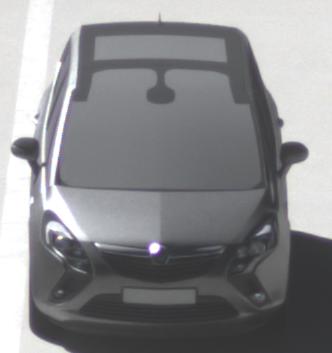
Make: Opel
Model: Zafira Tourer 1.8
Detailed model: Zafira (C) Tourer
Model produced from: 2012/01
Model produced until: 2015/06
Doors: 5
Color: gray
Road condition: wet road
Daytime: morning or afternoon
Contrast: high contrast